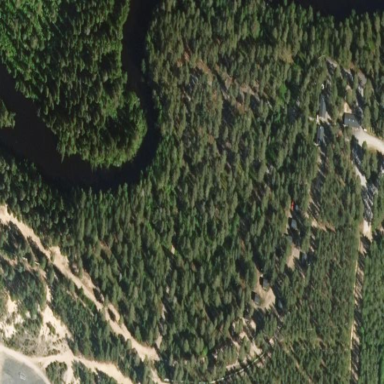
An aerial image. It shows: Standard campsite with tents and caravans. The site includes playground for recreational activities.